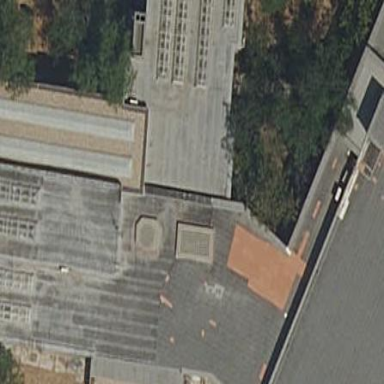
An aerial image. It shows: Part of building.